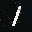
Label: 1